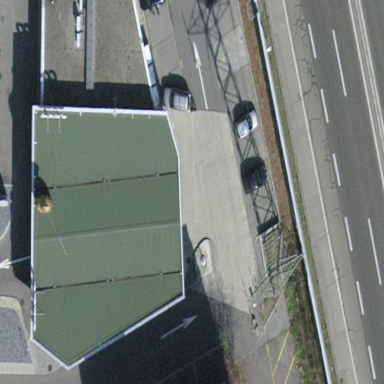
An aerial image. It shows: View of roof of building.